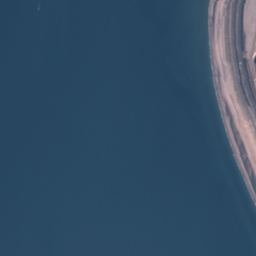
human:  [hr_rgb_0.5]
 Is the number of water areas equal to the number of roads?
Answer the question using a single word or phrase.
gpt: no

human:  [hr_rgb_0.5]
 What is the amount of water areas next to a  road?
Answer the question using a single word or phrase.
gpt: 1

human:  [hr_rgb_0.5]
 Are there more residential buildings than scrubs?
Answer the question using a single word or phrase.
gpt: no

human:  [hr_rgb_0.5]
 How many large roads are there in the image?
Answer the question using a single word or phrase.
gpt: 0

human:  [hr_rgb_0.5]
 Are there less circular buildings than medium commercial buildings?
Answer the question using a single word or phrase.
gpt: no

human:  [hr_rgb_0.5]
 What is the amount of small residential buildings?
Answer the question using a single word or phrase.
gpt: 1

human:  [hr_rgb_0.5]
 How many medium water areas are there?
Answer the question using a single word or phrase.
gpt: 0

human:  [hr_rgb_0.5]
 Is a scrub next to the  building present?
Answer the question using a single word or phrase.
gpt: yes

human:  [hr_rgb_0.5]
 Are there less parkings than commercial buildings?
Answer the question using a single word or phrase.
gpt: no

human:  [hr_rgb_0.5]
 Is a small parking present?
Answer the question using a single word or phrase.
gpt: no

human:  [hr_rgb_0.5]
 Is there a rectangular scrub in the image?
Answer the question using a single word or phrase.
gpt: no

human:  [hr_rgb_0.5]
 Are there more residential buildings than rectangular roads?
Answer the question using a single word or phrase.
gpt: yes

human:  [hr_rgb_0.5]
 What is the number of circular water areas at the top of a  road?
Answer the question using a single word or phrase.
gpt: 0

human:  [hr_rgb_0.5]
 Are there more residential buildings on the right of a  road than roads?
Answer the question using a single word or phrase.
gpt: no

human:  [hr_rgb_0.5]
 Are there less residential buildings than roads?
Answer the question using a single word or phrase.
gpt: yes

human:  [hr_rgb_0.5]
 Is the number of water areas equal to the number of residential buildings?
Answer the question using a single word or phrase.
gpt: yes

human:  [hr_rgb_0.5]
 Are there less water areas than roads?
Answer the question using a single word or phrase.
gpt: yes

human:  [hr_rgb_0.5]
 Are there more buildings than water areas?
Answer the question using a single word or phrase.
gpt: no

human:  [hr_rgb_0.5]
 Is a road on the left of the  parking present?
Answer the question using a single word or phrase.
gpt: yes

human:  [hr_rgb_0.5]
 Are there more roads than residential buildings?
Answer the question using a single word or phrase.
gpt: yes

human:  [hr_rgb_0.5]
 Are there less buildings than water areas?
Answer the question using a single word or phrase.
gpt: no

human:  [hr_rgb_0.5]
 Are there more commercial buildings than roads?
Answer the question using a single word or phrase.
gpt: no

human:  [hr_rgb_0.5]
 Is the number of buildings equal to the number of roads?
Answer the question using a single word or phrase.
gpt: no

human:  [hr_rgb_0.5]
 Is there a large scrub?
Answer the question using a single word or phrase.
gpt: yes

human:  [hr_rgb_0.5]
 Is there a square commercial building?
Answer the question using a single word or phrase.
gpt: no

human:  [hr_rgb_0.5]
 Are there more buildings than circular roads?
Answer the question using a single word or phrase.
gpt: yes

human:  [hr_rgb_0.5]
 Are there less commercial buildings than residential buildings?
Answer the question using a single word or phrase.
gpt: yes

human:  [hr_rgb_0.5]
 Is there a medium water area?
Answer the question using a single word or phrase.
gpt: no

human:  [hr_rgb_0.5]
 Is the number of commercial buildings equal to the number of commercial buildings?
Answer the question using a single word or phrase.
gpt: yes

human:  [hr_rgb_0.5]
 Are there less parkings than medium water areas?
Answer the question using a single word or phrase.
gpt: no

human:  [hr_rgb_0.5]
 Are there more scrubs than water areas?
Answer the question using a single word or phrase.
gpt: yes

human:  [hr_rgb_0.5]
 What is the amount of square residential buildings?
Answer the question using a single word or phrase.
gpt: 0

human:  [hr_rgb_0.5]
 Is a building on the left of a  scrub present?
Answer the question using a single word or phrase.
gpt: yes

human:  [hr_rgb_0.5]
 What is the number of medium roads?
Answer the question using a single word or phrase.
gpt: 0

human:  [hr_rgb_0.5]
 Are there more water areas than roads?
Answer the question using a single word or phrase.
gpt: no

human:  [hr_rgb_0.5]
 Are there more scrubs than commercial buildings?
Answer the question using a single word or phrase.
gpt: yes